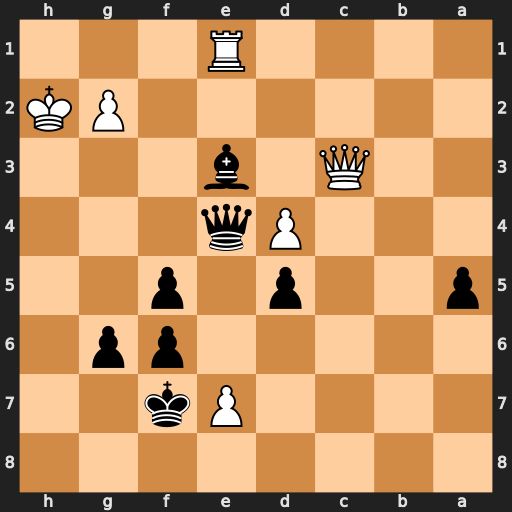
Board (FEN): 8/4Pk2/5pp1/p2p1p2/3Pq3/2Q1b3/6PK/4R3
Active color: b
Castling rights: -
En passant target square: -
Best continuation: Qh4#